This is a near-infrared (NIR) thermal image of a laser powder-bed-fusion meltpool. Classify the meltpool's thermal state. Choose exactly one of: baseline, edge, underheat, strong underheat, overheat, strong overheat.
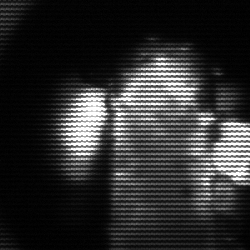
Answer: strong underheat